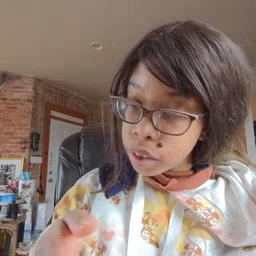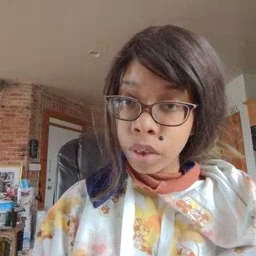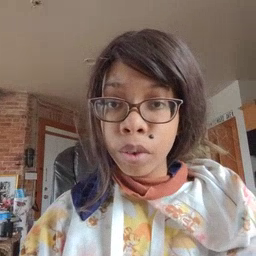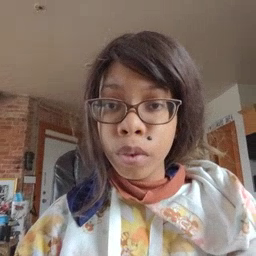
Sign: after